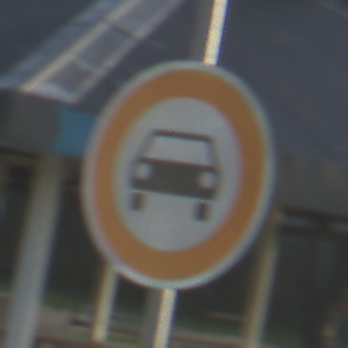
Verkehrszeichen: VerbotKraftwagen
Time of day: SunriseSunset
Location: Outdoor (Suburban)
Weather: PartlyCloudy
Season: NotSpecified
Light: Natural